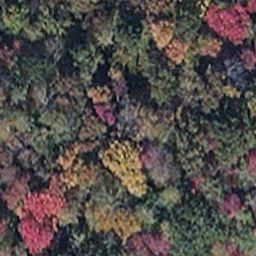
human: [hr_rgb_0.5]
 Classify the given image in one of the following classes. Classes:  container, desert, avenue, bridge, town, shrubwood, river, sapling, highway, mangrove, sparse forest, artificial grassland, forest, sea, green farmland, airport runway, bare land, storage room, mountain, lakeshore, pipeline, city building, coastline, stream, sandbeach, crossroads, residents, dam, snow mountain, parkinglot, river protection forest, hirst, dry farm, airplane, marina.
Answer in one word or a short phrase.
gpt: mangrove